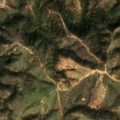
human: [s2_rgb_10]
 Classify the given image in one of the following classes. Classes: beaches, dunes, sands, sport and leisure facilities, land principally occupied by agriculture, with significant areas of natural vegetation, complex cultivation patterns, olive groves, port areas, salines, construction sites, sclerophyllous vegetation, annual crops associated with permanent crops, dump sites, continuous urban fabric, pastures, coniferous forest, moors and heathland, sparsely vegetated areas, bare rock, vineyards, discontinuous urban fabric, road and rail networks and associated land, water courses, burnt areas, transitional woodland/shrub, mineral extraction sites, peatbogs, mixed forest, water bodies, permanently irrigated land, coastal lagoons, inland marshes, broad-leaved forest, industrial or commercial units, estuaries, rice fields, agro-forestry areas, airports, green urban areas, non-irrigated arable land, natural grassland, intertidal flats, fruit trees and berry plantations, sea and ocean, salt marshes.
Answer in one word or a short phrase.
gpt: agro-forestry areas, broad-leaved forest